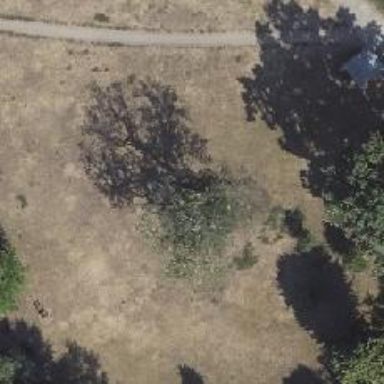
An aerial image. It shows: Deciduous broadleaved tree in park.